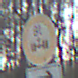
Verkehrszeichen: TatsaechlicheAchslast
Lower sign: RichtungsangabeDurchPfeile5
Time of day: SunriseSunset
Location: Outdoor (Nature)
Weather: Clear
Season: Winter
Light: Natural